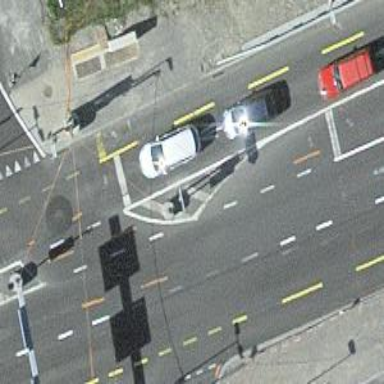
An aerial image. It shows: Road with traffic signals.